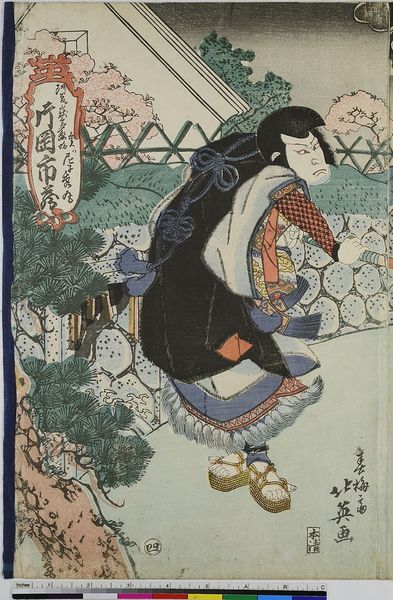
Titel: Der Schauspieler Kataoka Ichizo als Tarakubo
Künstler: Shunbaisai Hokuei
Standort: Hamburg
Institution: Museum für Kunst und Gewerbe Hamburg
Schlagwörter: theater, holzschnitt, druckgraphik, druckgrafik, zeit, schauspieler, farbholzschnitt, schauspielerin, kabuki, edo, reproduktionen, druckerzeugnisse, theateraufführung, ukiyo